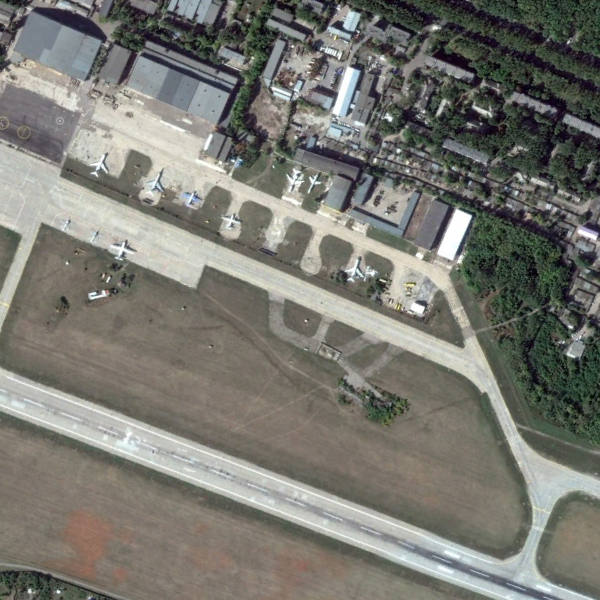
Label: Airport